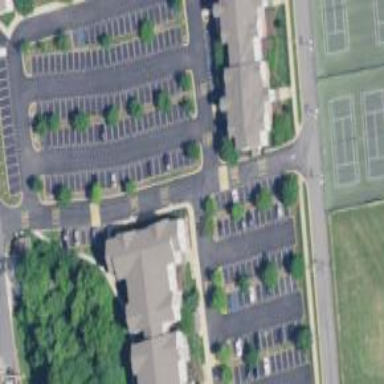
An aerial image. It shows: Parking area with surface.